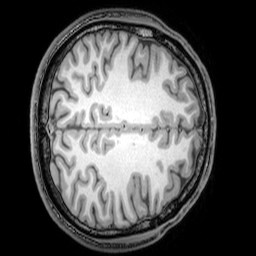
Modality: T1w
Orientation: axial
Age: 24
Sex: male
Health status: healthy
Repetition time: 0.081 s
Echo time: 0.037 s